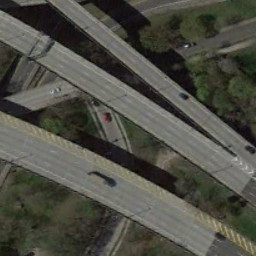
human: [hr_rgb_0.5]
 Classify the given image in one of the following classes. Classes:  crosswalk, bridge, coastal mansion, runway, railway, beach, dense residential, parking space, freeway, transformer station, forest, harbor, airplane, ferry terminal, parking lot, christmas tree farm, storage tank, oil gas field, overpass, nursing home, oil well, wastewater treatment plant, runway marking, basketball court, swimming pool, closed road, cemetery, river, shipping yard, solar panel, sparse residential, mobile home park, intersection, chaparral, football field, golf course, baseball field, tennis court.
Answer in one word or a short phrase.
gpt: overpass